Question:
I have some specific dates stored in the database and I want to fill date picker with these dates values.
Is there a way to fill date picker from the database.
'''
datePicker.fill(DbContext.FromDate);
'''
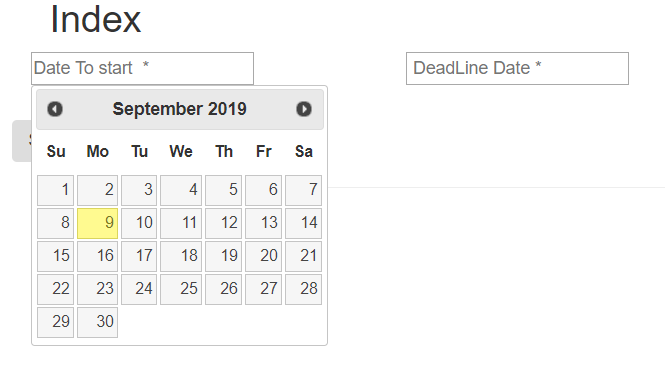
Answer: hope these link would help you:-
<URL>
<URL>
if you found these helpful please like it.. :-)